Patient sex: M
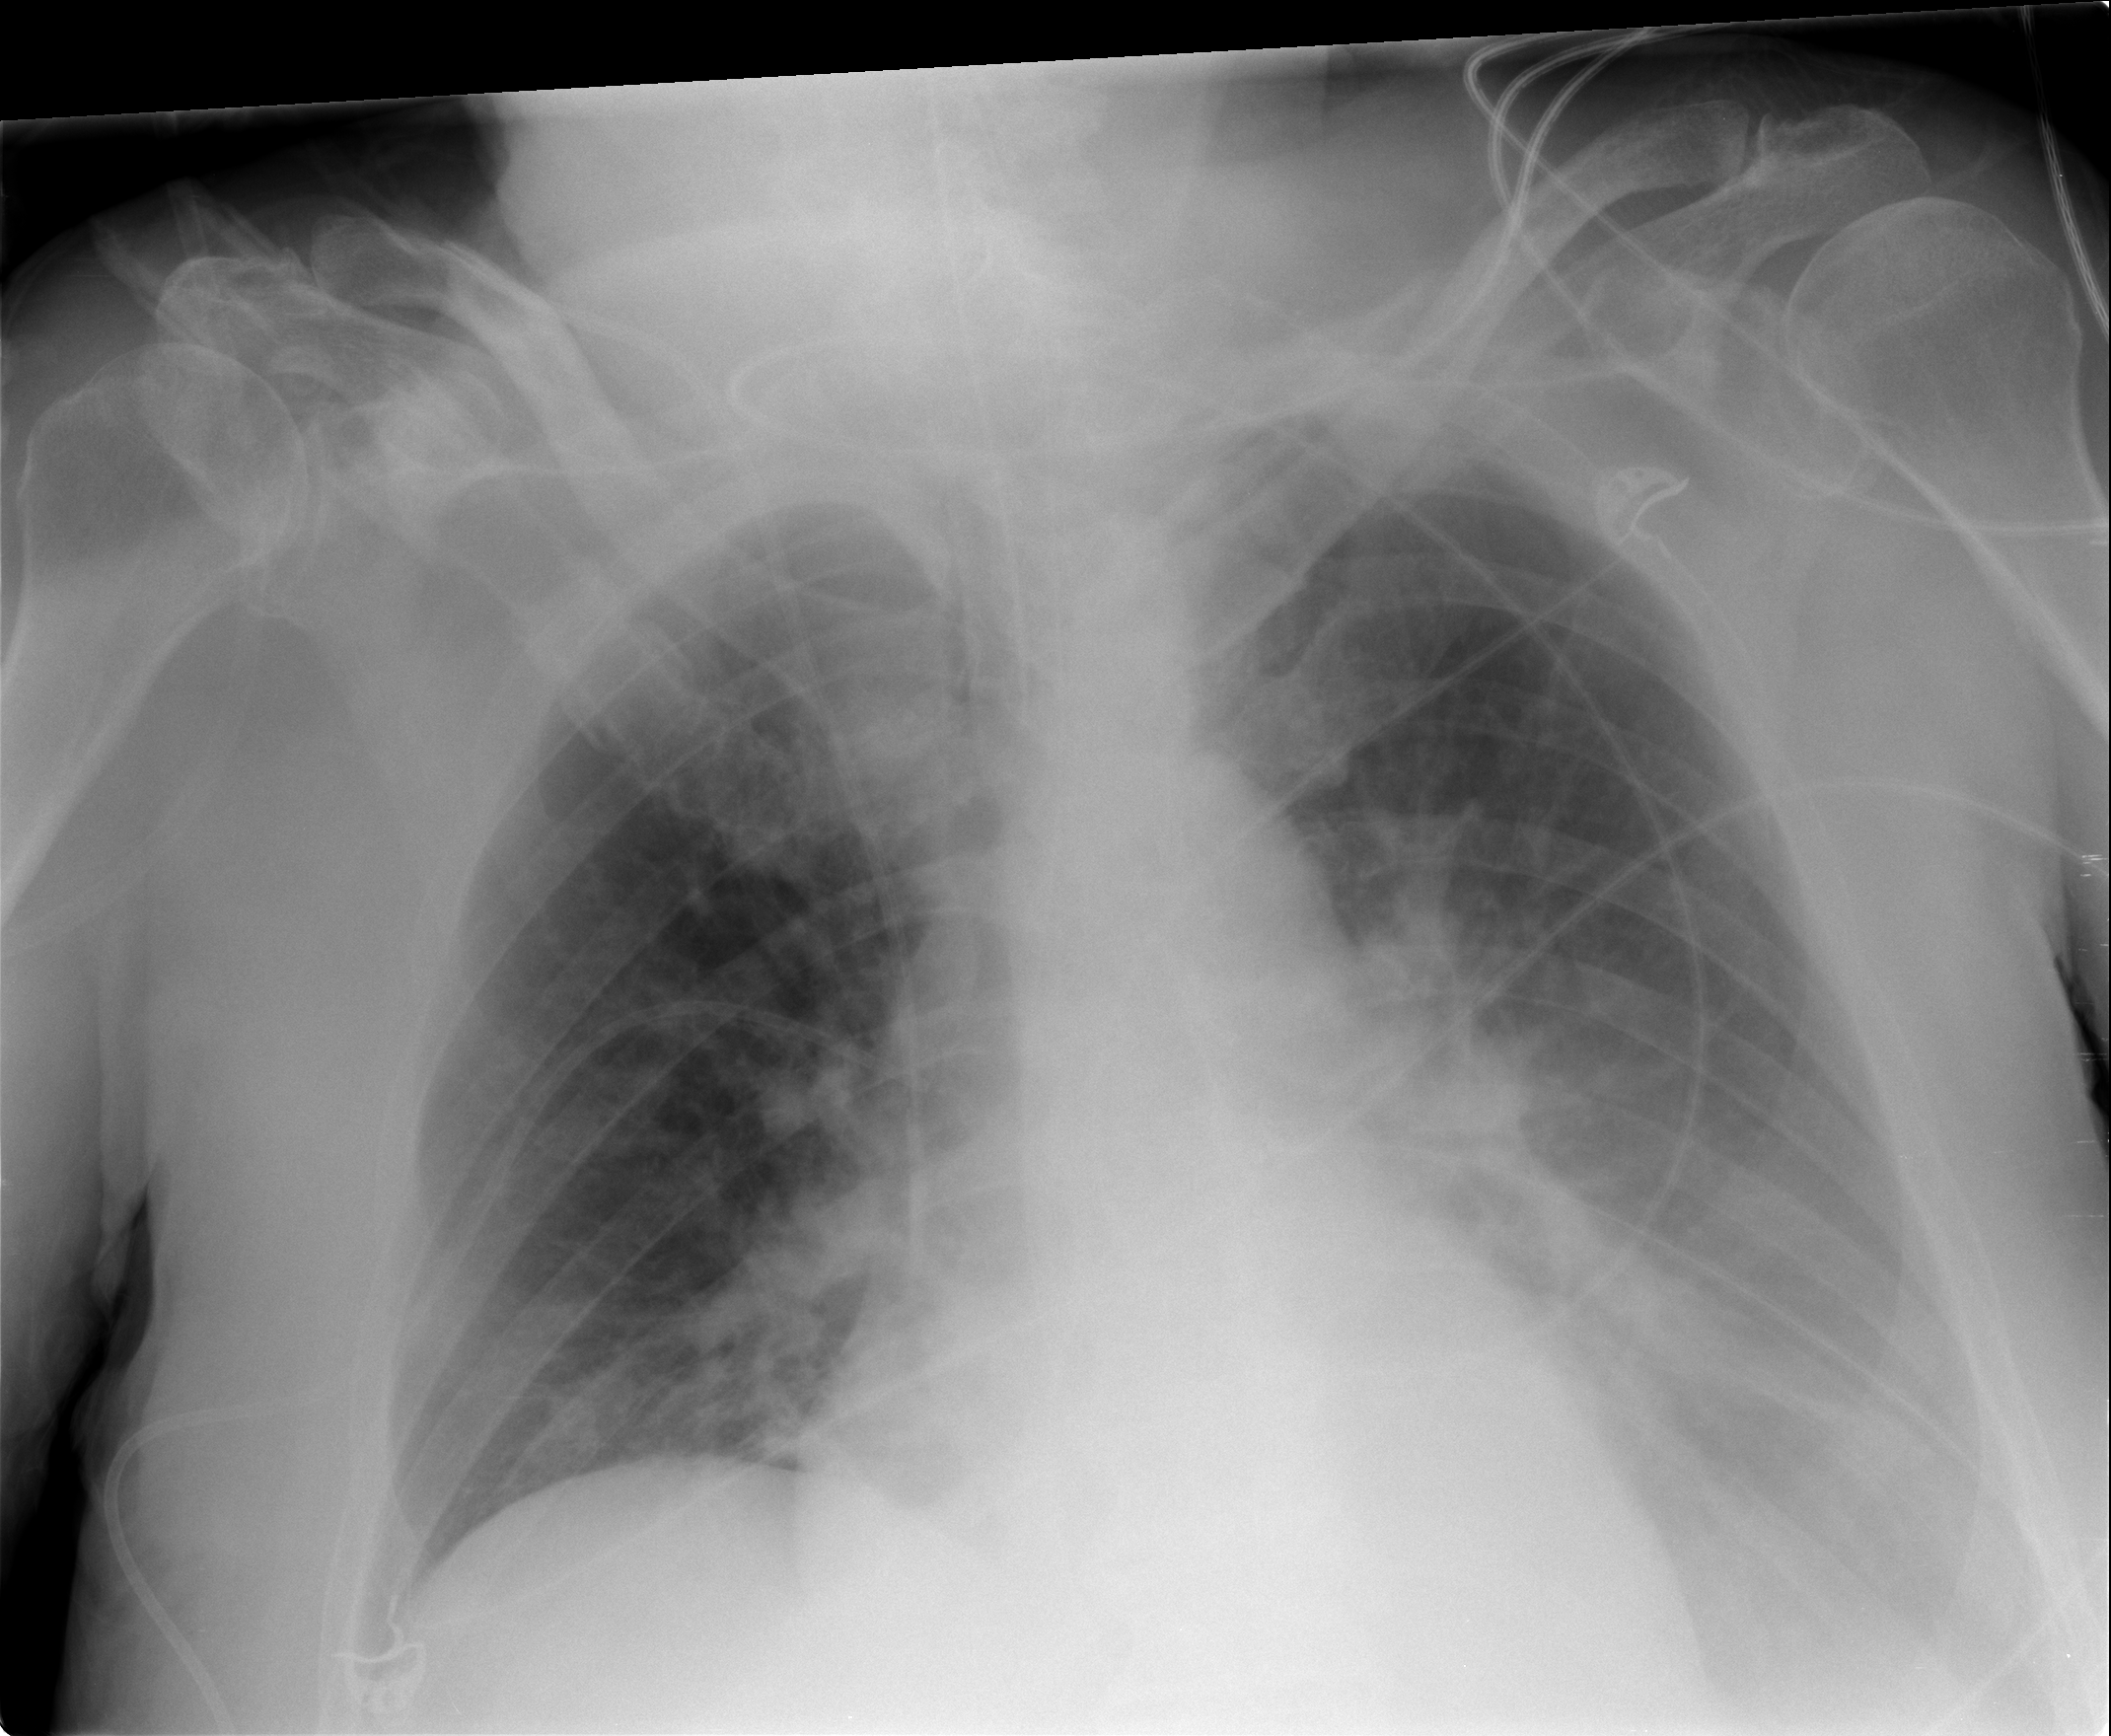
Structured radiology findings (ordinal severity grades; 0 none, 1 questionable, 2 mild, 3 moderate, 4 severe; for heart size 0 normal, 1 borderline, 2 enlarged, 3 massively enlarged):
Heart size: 0
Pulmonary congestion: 0
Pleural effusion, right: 0
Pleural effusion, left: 2
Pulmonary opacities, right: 0
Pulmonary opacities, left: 0
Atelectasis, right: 0
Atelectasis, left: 2